Field crop: tomato
Growth stage: 1
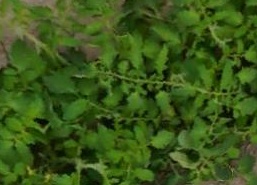
Species: tomato